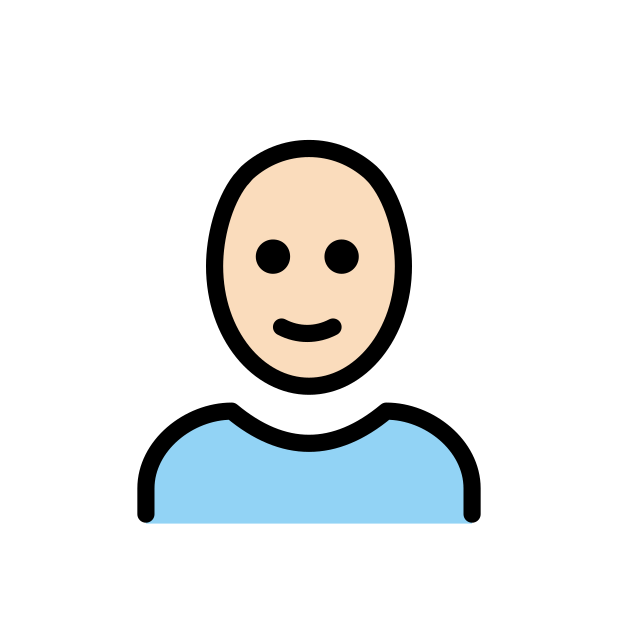
woman: light skin tone, bald